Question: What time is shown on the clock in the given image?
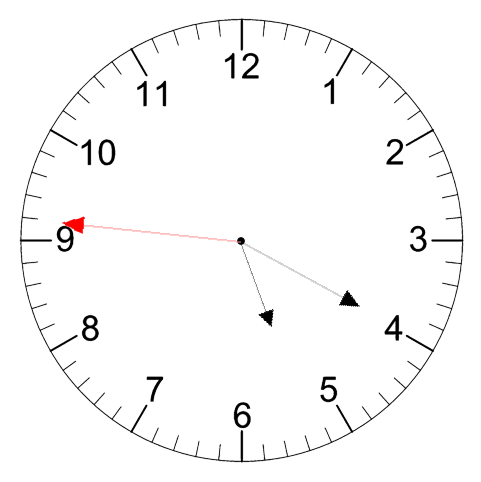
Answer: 05:19:46